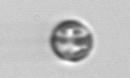
Label: Thalassiosira